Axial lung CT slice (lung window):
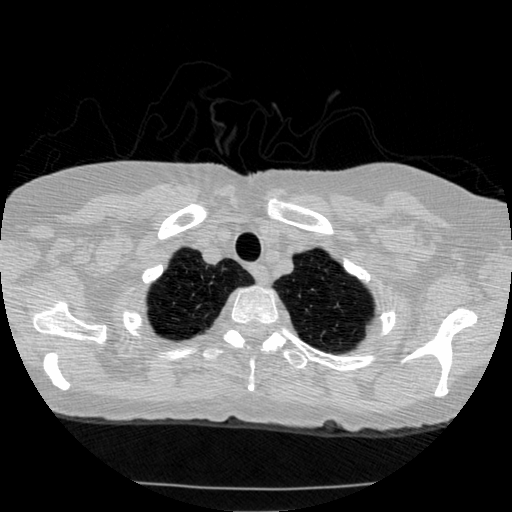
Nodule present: no